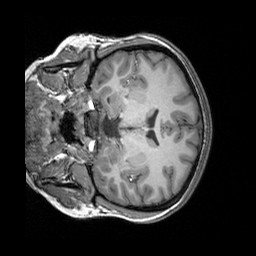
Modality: T1w
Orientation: coronal
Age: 19
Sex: female
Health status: healthy
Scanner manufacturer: siemens
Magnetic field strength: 3 T
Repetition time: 2.3 s
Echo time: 0.00303 s